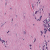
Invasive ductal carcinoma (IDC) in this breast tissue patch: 1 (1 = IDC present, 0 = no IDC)